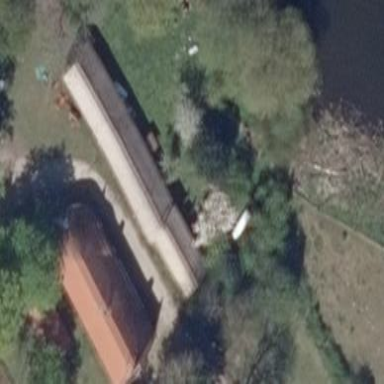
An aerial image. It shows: Farm auxiliary building.